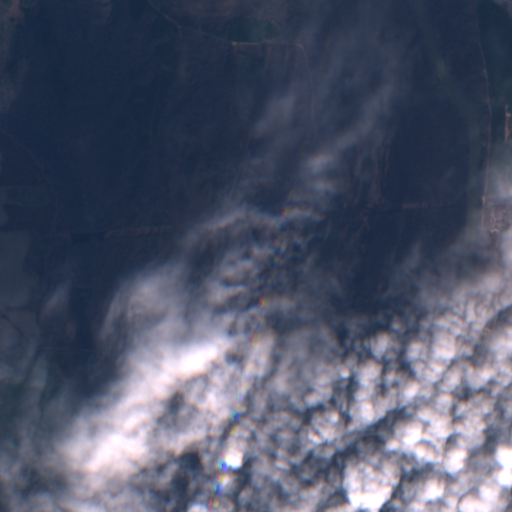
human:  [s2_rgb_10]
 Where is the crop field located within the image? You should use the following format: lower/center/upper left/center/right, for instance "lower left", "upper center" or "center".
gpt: The crop field is located in the left of the image.
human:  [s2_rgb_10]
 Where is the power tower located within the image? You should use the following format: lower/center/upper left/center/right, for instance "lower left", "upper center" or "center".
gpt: The power tower is located in the center right of the image.
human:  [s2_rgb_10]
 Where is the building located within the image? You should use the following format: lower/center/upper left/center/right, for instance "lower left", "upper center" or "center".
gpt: The building is located in the lower left of the image.
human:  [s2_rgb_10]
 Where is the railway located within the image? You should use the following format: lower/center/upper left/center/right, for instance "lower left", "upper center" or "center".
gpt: The railway is located in the lower of the image.
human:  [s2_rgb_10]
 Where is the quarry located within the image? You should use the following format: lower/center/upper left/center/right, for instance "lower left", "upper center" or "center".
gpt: There is no quarry in the image.